Field crop: maize
Growth stage: 2
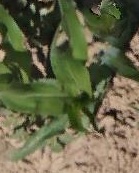
Species: maize